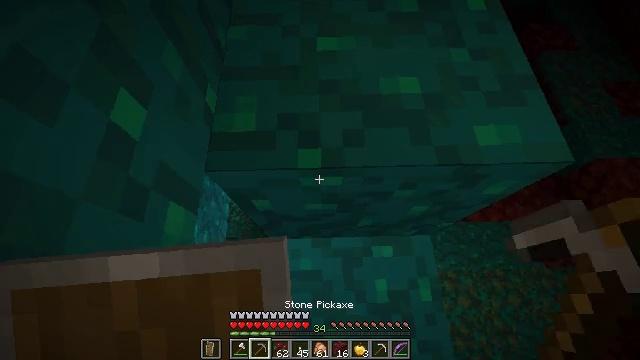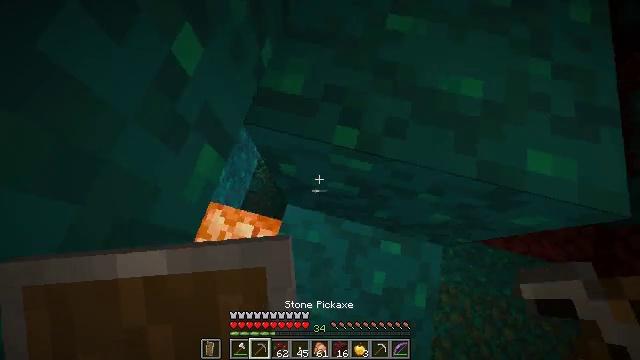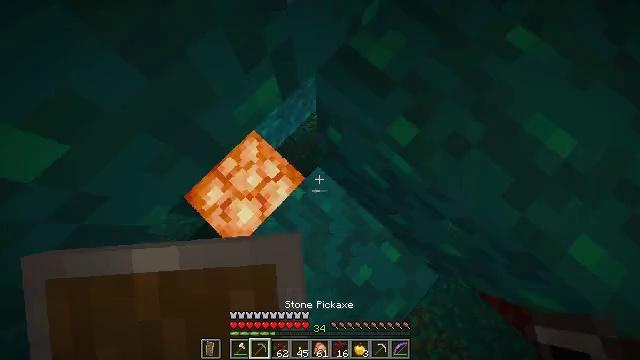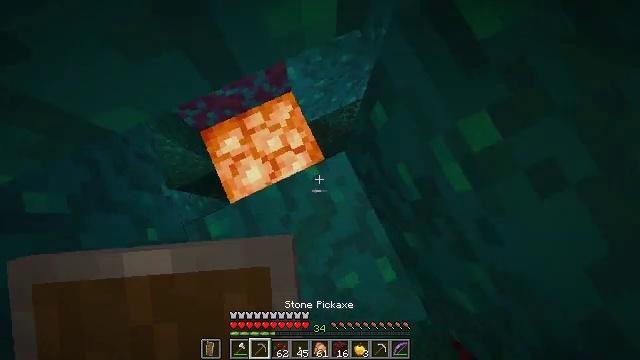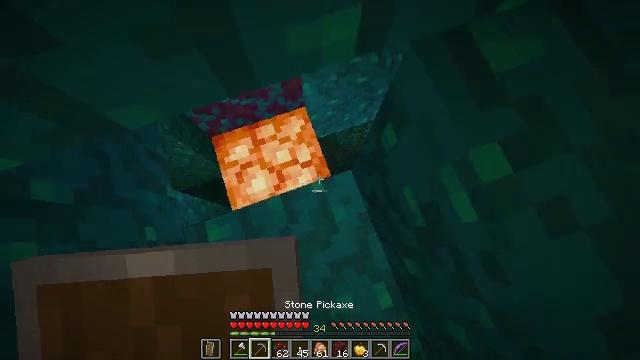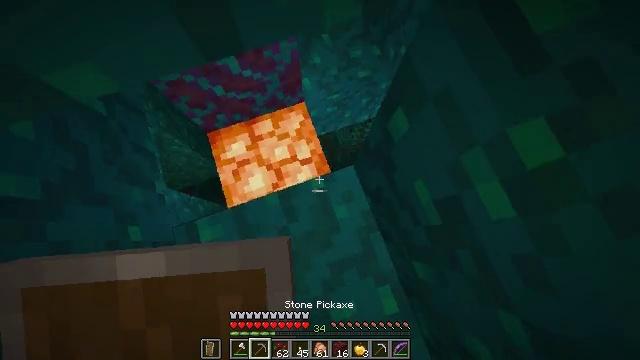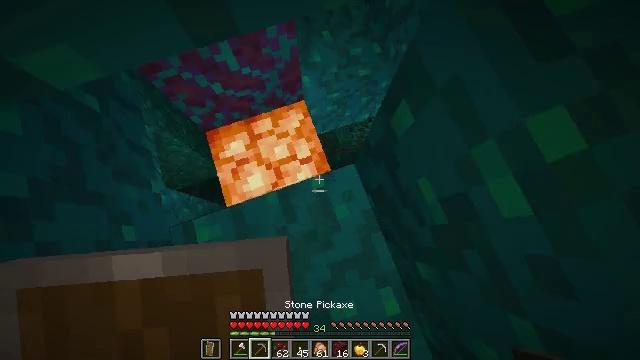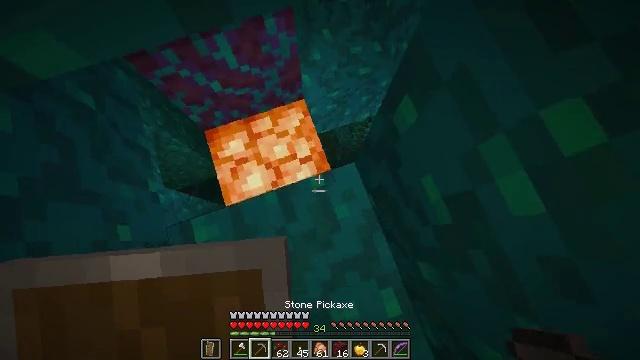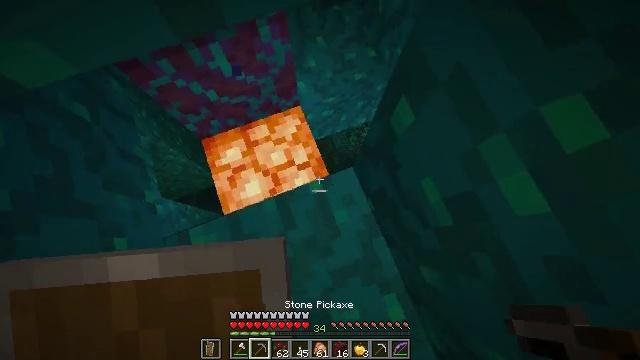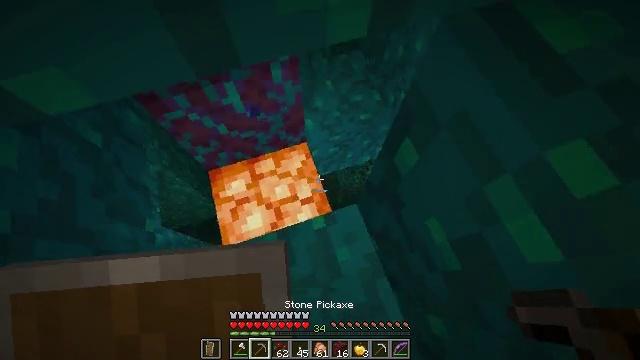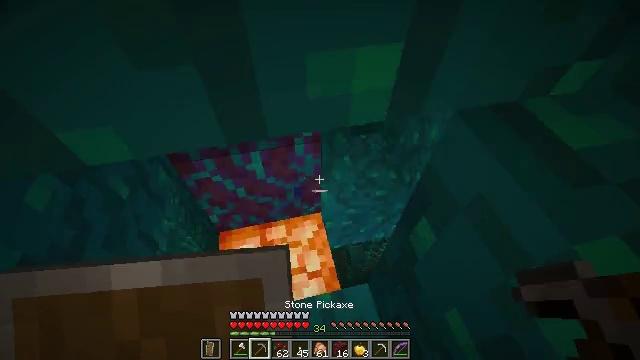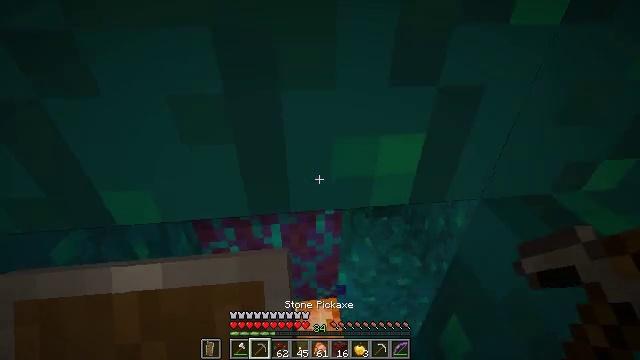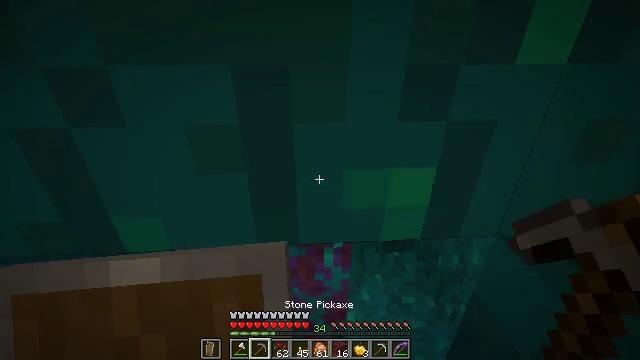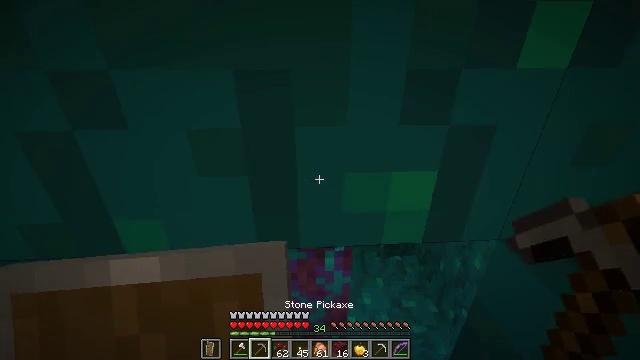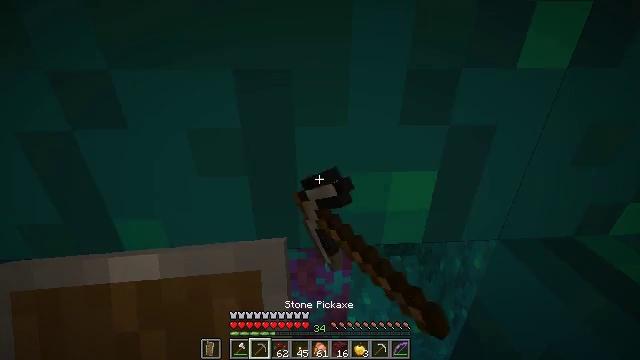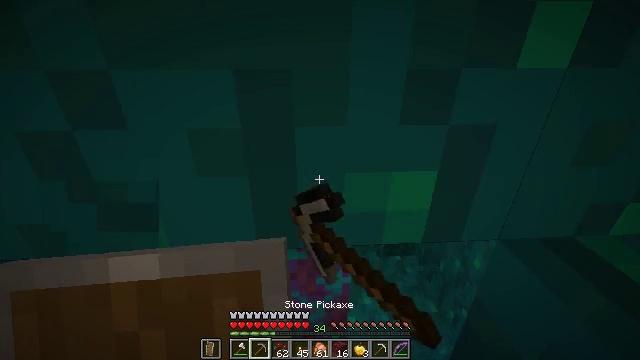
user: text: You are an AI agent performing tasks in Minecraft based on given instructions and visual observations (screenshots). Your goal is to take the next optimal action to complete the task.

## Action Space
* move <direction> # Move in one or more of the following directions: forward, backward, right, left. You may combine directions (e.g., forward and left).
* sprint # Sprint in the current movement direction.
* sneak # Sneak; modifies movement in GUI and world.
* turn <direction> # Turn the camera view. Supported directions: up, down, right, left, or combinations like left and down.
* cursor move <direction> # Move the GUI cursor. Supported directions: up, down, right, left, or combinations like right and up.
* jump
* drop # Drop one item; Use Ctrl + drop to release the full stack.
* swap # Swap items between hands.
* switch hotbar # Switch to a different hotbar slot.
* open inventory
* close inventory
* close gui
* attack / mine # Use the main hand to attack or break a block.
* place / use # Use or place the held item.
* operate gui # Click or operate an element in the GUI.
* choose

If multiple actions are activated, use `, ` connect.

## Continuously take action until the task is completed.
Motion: motion action
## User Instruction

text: Attack the warped wart block to obtain it.
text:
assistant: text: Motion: turn left and down
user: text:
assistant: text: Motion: sneak, turn left and down
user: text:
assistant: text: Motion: sneak, turn left and down
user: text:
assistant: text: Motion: sneak, turn left and up
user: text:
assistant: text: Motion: sneak
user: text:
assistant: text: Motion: sneak
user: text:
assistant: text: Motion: sneak
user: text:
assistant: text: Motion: sneak, turn right and up
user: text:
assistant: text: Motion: sneak, turn left and up
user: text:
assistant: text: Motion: sneak, turn left and up
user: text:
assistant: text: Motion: sneak, turn left and up
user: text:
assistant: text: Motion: sneak, turn left and up
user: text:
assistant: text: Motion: sneak, attack / mine
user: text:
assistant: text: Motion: sneak, attack / mine
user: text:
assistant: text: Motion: sneak, attack / mine
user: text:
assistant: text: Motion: sneak, attack / mine
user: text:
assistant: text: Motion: sneak, attack / mine
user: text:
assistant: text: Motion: sneak, attack / mine
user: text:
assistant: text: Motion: sneak, attack / mine
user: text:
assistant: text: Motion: sneak, attack / mine
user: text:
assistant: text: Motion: sneak, attack / mine
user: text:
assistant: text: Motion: sneak, attack / mine
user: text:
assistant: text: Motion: sneak, attack / mine
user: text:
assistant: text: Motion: sneak, attack / mine
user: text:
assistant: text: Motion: sneak, attack / mine
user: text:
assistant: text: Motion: sneak, attack / mine
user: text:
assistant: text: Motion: sneak, attack / mine
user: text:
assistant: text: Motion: sneak, attack / mine
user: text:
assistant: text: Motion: sneak, attack / mine
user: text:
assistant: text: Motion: sneak, attack / mine